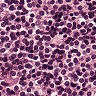
Metastatic tissue present: no